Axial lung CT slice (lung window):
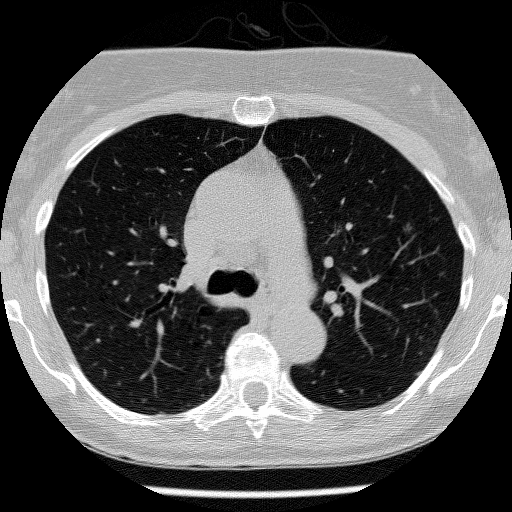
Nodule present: no